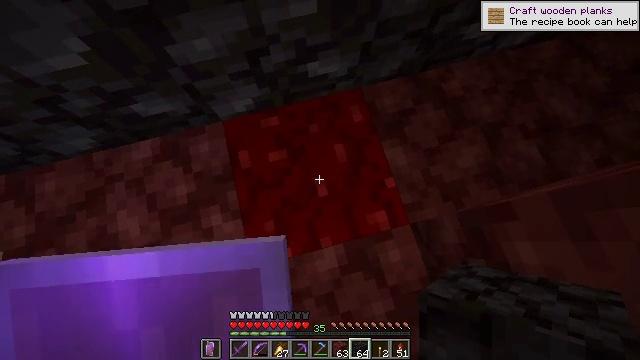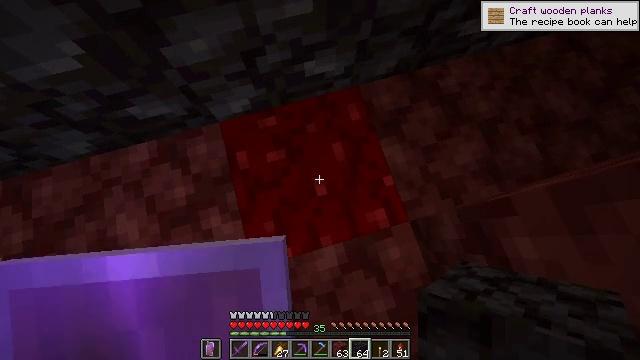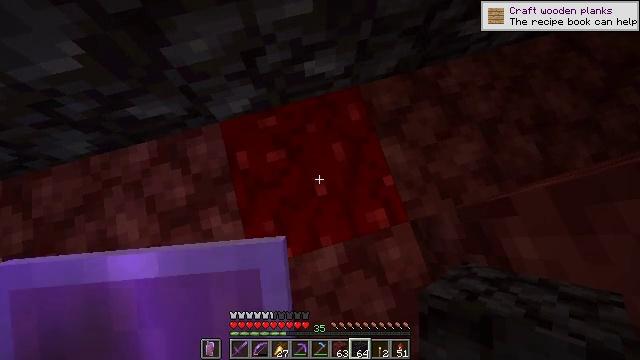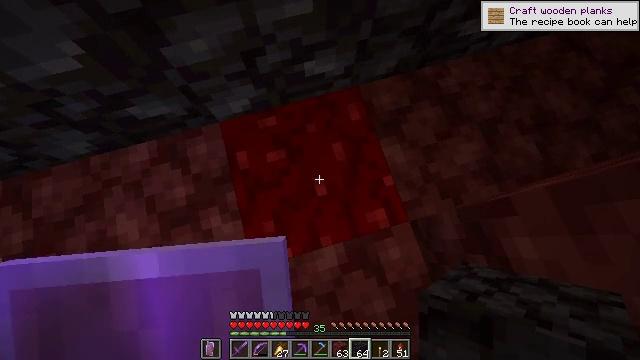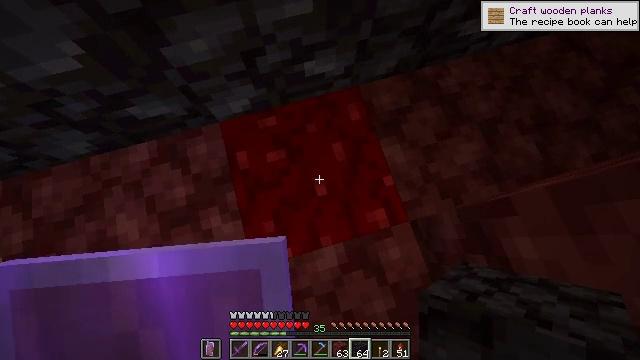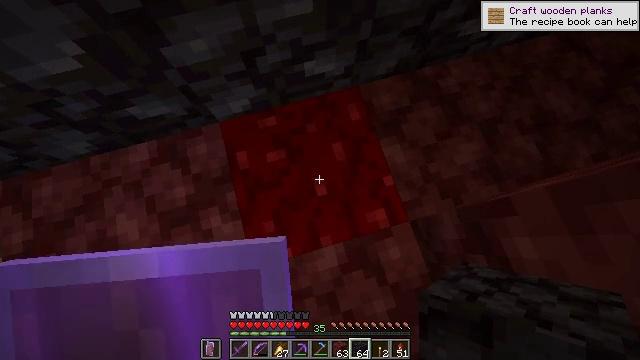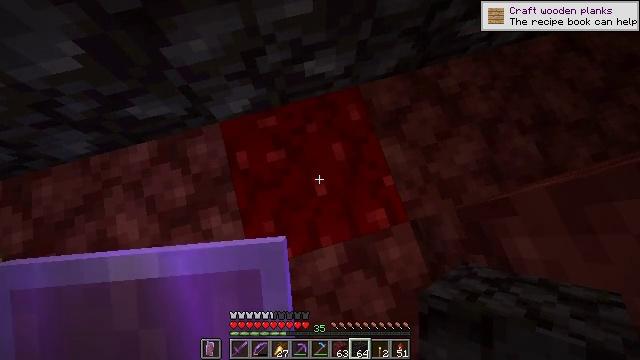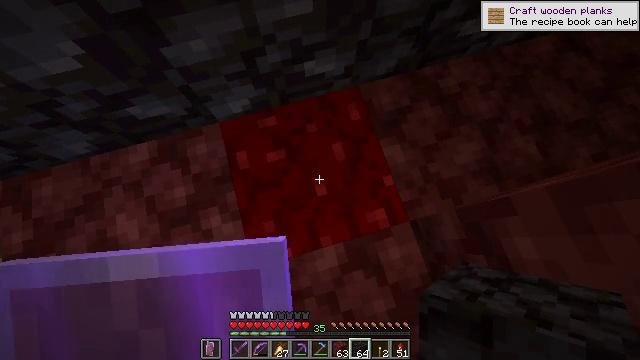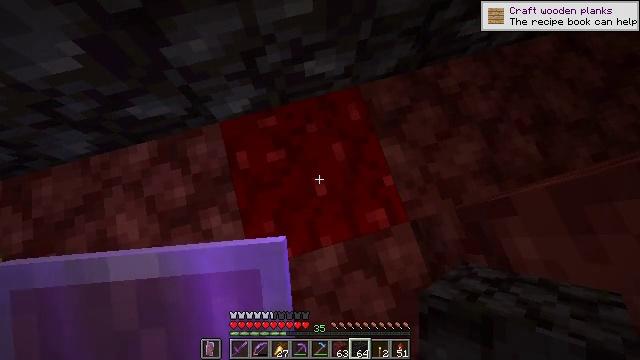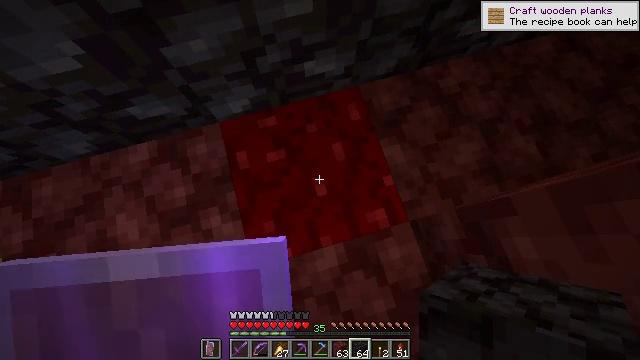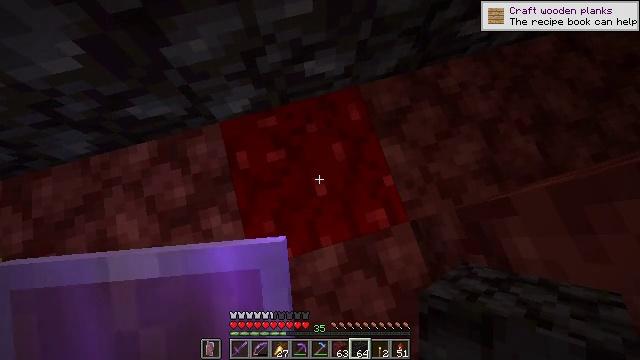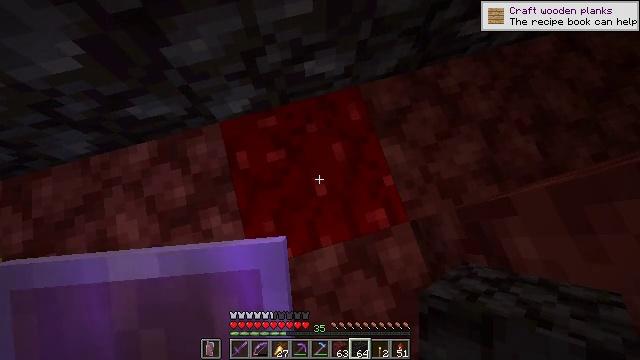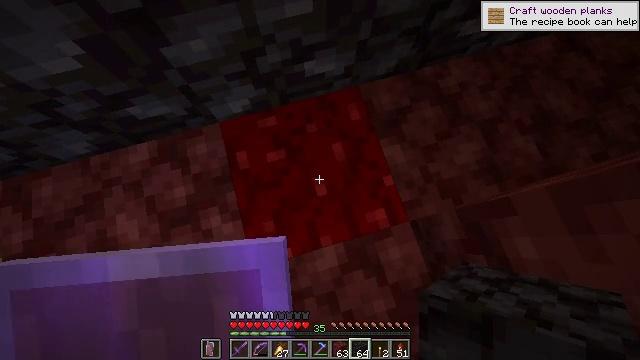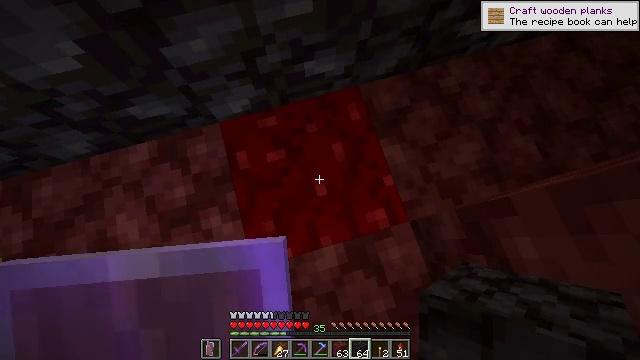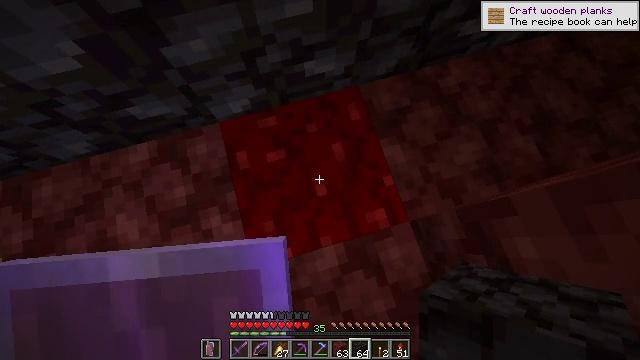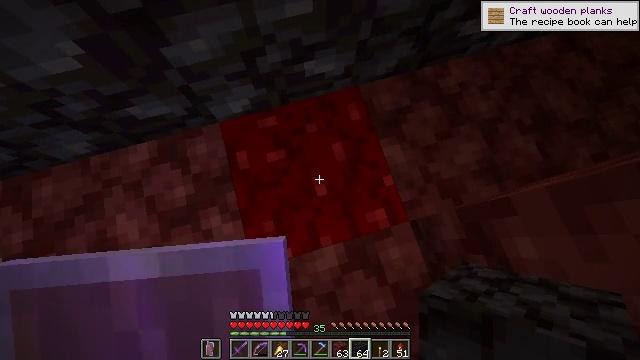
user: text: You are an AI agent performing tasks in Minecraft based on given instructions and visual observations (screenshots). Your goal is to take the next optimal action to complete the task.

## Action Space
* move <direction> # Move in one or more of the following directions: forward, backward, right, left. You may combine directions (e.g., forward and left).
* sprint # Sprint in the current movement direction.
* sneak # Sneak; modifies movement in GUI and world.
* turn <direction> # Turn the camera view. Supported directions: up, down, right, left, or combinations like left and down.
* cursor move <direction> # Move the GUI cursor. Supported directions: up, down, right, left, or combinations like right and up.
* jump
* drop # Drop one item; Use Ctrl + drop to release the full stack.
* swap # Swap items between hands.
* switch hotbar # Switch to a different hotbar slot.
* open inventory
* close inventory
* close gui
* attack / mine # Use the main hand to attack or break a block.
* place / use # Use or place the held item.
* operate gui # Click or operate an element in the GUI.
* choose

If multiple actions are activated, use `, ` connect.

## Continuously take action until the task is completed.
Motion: motion action
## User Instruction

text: Attack the nether wart block to break it.
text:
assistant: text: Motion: turn right
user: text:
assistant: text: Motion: no_op
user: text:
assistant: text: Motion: no_op
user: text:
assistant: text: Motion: no_op
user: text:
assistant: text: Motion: no_op
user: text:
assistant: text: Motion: no_op
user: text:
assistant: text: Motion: no_op
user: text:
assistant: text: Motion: no_op
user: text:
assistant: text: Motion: no_op
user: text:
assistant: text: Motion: no_op
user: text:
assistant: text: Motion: no_op
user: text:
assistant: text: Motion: no_op
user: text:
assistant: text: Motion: no_op
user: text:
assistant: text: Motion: no_op
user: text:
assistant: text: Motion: no_op
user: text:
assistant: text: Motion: no_op
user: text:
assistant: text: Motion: no_op
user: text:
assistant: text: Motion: no_op
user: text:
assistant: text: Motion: no_op
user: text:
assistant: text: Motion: no_op
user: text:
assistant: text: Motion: no_op
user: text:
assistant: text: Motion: no_op
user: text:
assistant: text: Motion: turn right
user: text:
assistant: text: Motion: turn right and up
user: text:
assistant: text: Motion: turn right and up
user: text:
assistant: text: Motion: turn right and up
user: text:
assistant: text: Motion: turn right and up
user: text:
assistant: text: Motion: turn right and up
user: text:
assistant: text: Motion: no_op
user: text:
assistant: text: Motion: no_op